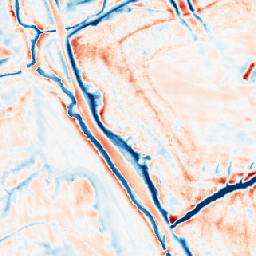
Category: edge_preserving
Decomposition family: bilateral
Decomposition parameters: d: 21
sigma_color: 25
sigma_space: 50
Upsampling method: area
Upsampling parameters: scale: 8
Upsampling scale: 8